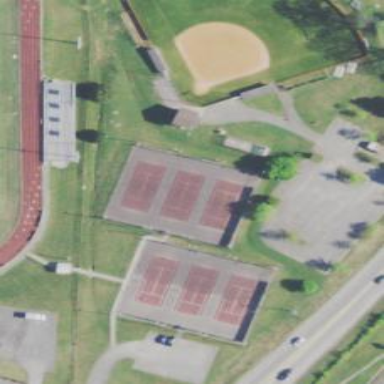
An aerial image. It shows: Tennis court in leisure pitch.